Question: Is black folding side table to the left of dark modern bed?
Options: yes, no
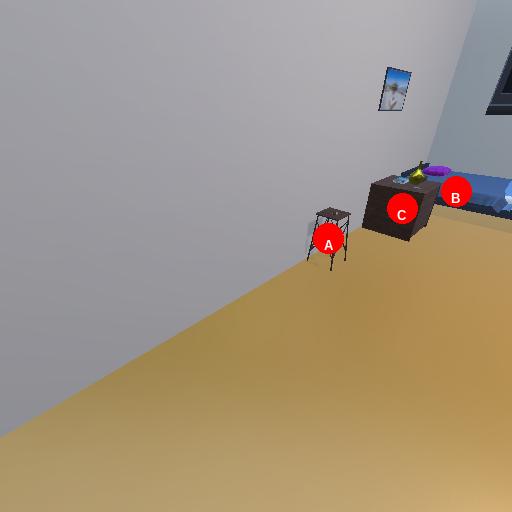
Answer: yes